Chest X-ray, PA view. Patient: 40 years old, sex F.
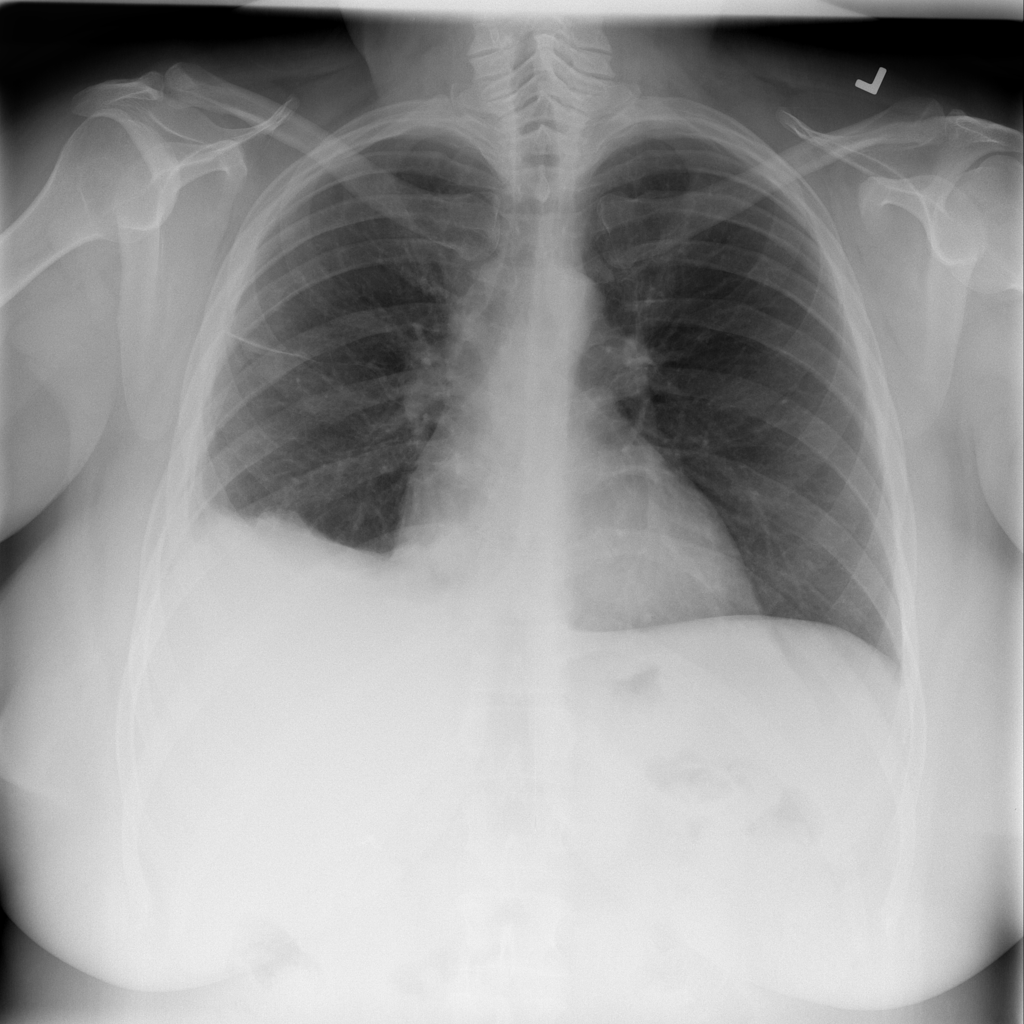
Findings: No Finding